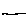
Label: line